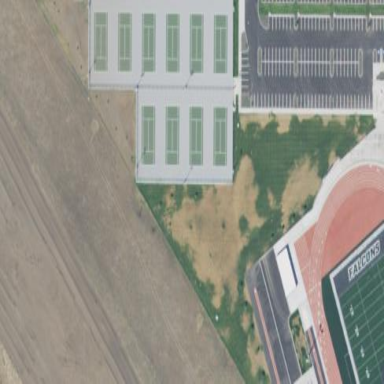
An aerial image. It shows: Tennis court on pitch.